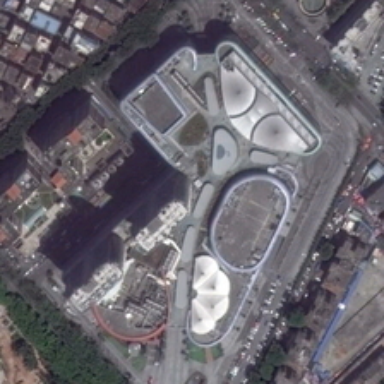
There is an oval field beside the road .